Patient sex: F
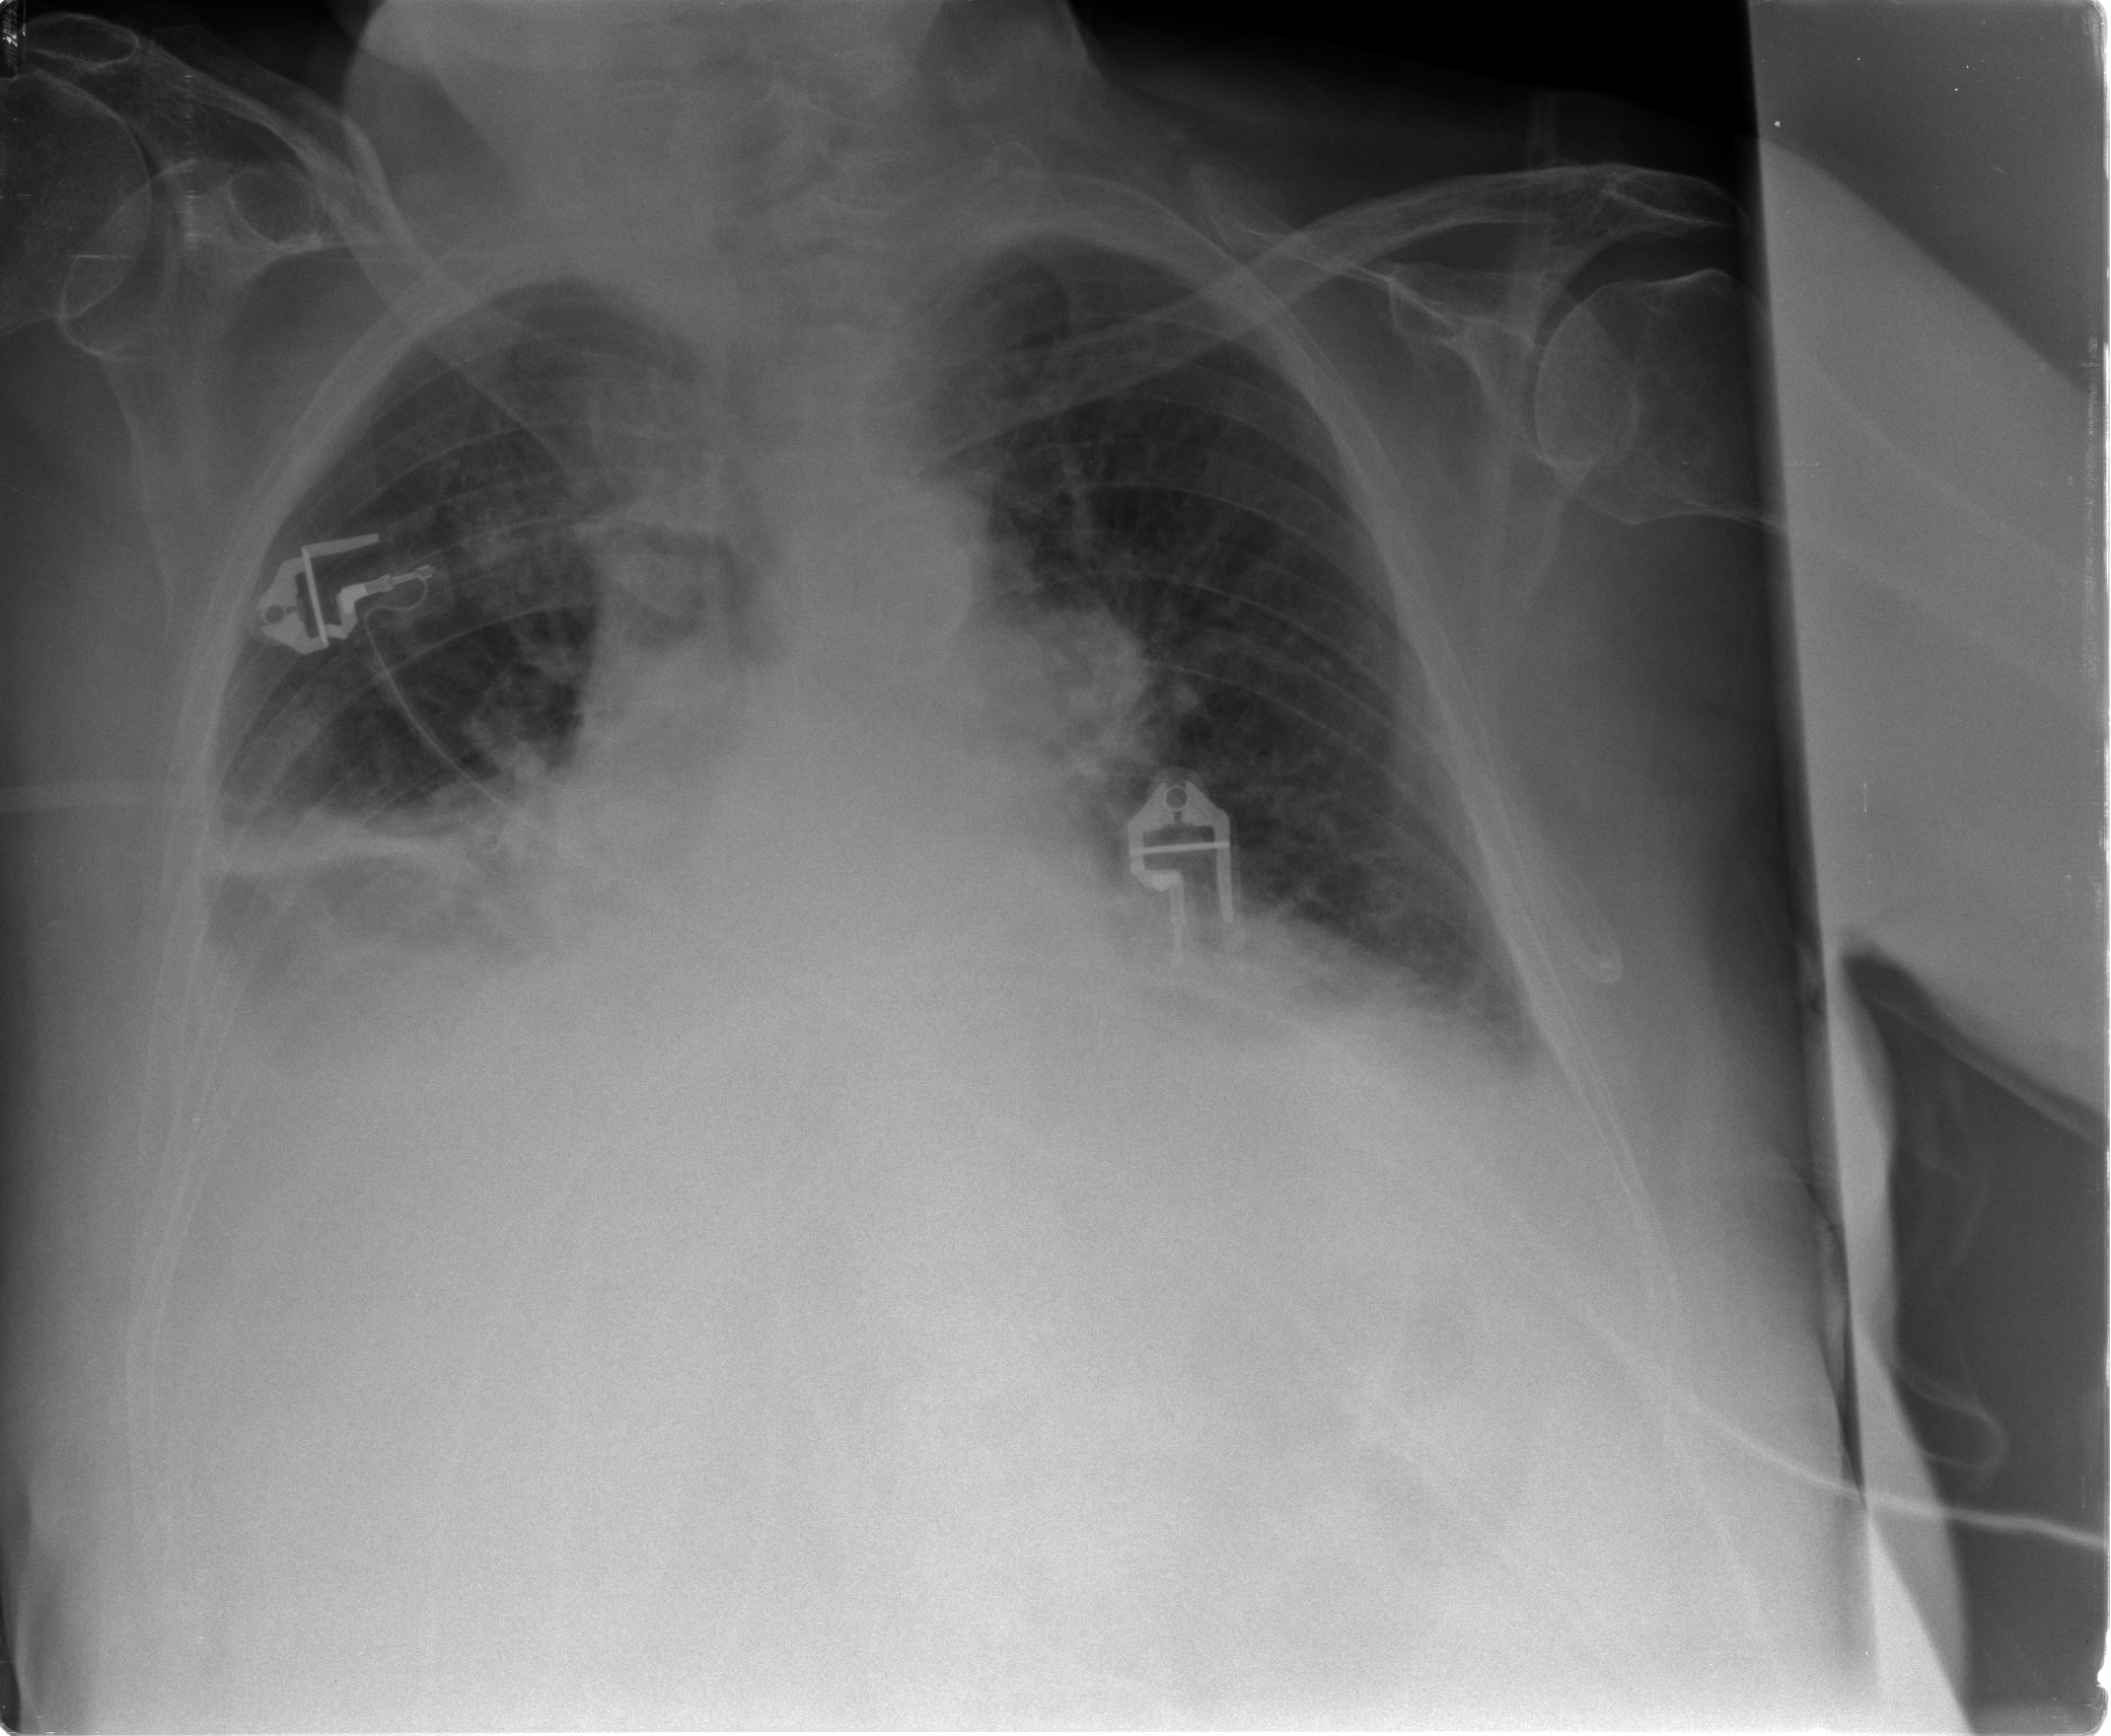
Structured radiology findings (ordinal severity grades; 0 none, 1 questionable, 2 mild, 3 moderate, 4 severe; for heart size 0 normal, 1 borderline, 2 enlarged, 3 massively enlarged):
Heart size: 1
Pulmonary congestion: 2
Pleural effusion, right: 2
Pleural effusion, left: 1
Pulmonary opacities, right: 0
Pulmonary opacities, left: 0
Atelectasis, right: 3
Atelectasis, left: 0